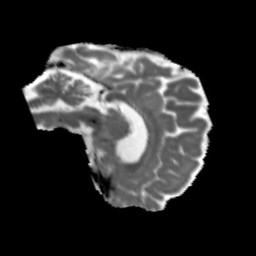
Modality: MD
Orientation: sagittal
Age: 42
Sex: male
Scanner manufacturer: siemens
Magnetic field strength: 3 T
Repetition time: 5.47 s
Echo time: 0.0854 s